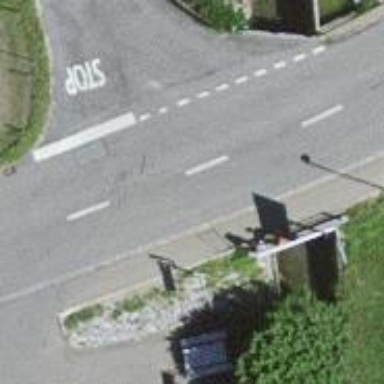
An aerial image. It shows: Secondary road.